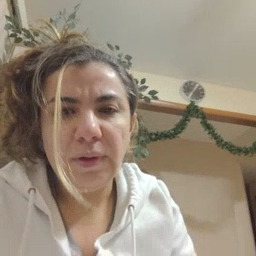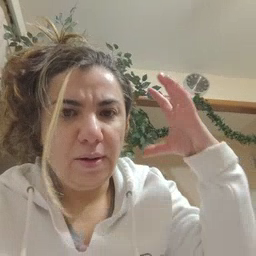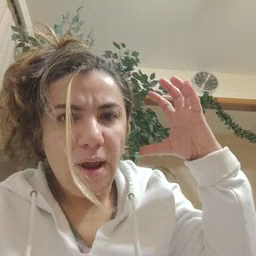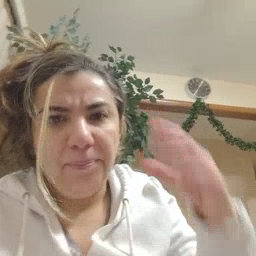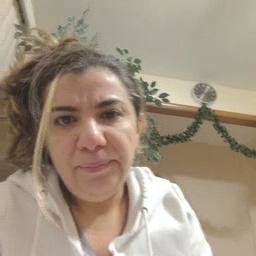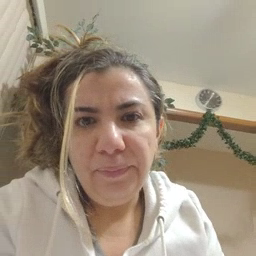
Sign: radio